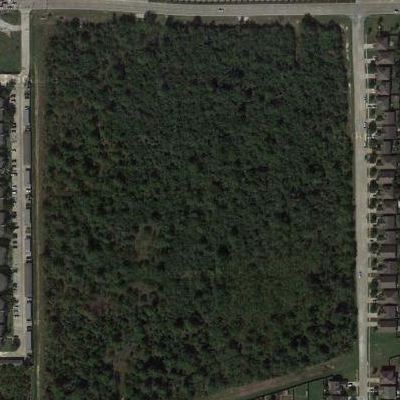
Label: Forest